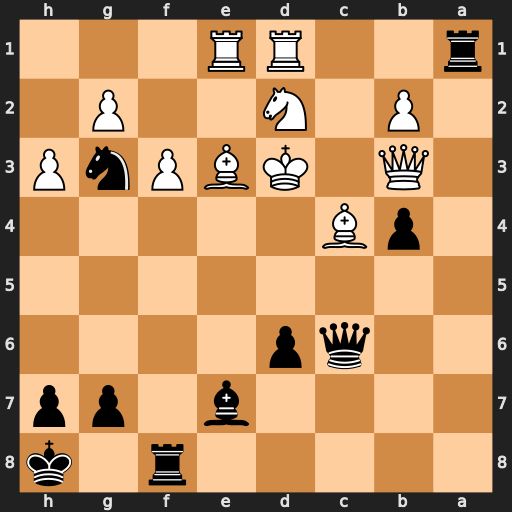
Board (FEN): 5r1k/4b1pp/2qp4/8/1pB5/1Q1KBPnP/1P1N2P1/r2RR3
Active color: b
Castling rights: -
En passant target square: -
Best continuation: Rxd1 Rxd1 d5 Bxd5 Rd8